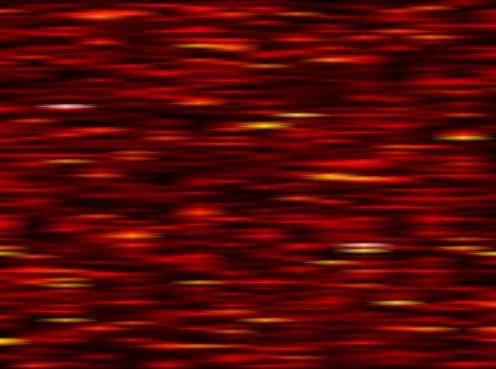
Label: FBMC